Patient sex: M
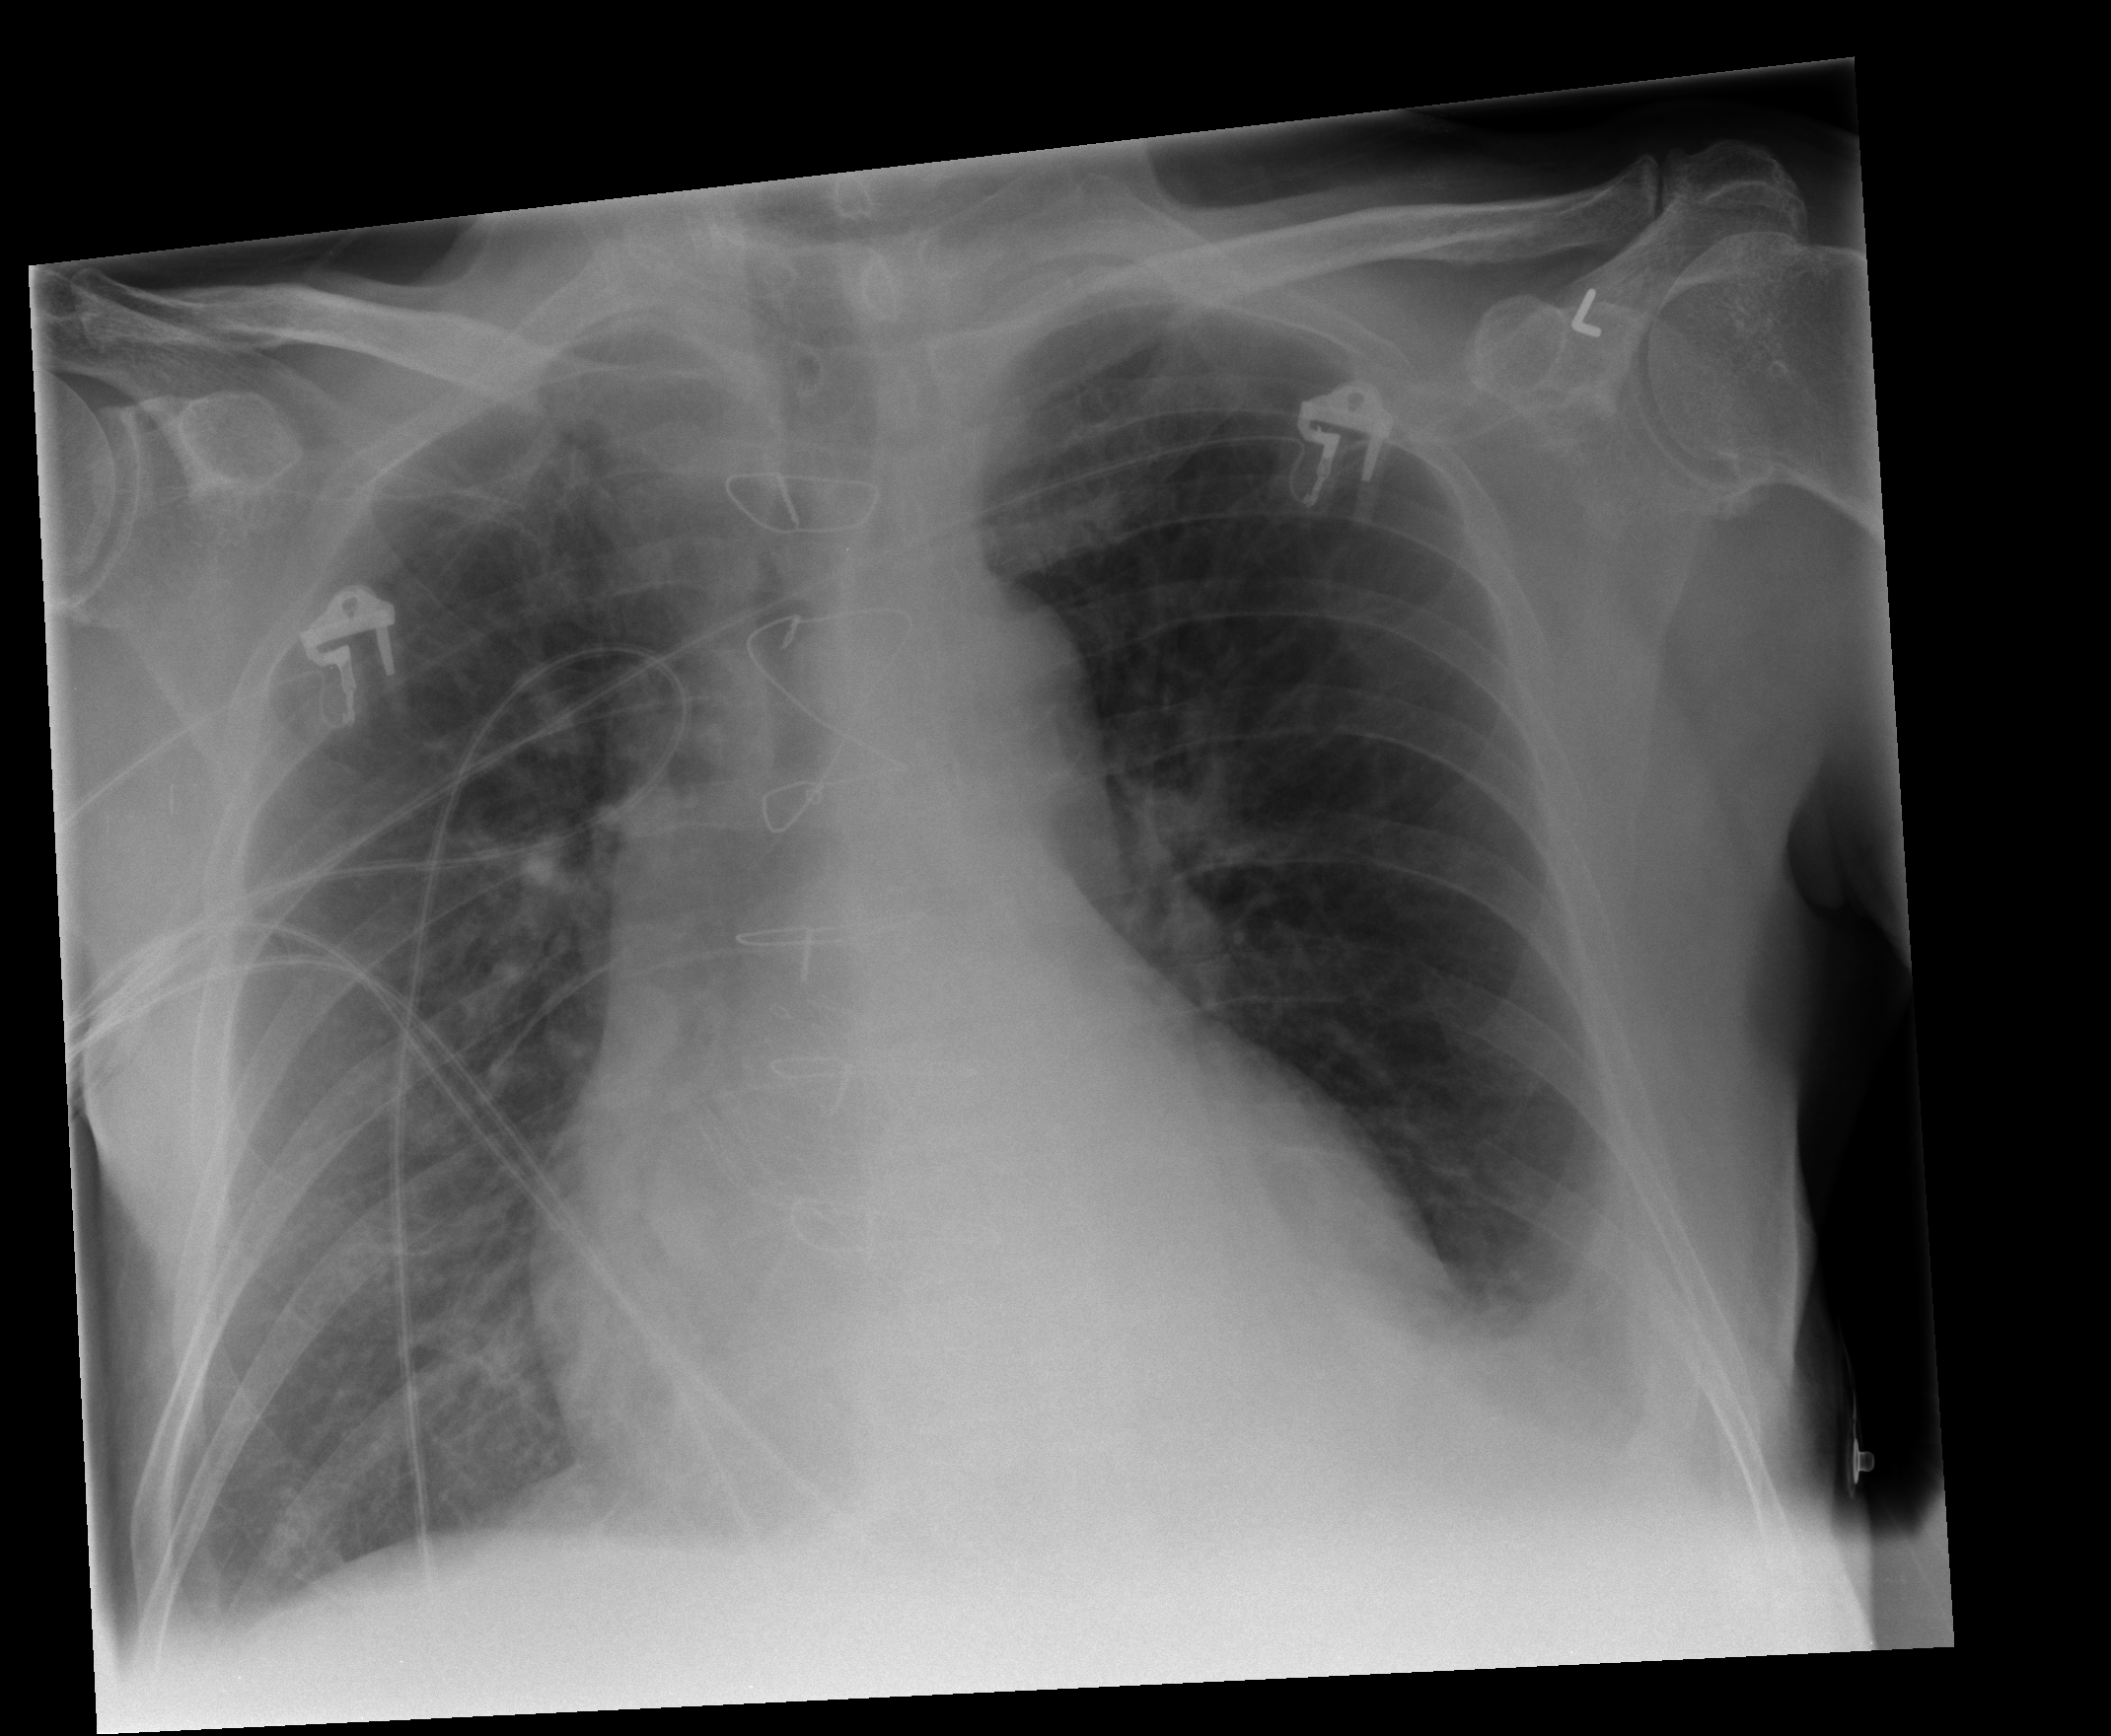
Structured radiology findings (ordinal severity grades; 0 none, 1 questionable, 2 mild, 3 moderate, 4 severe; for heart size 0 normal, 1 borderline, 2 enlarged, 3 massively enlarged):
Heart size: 0
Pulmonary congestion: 0
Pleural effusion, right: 0
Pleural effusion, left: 2
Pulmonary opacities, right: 0
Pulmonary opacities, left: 0
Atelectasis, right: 0
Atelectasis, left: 2